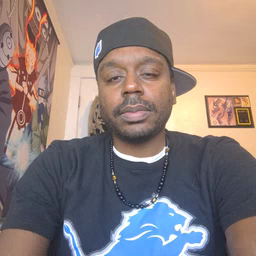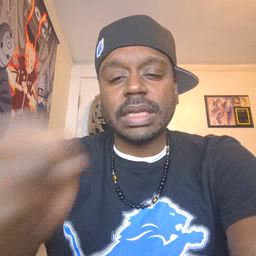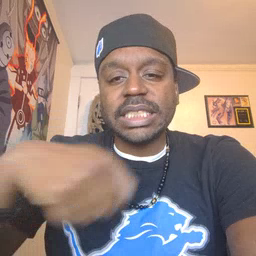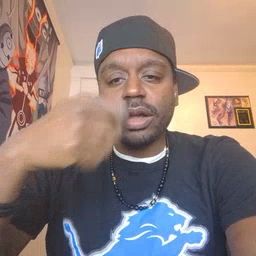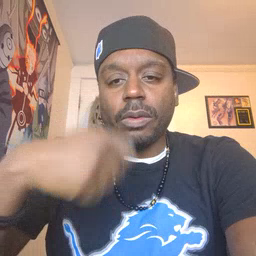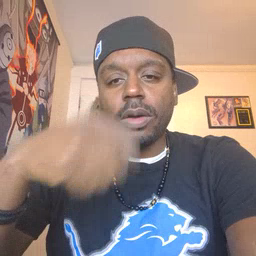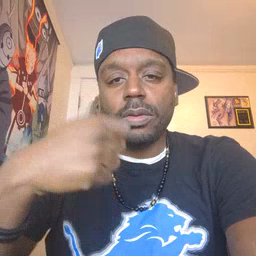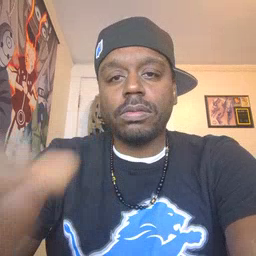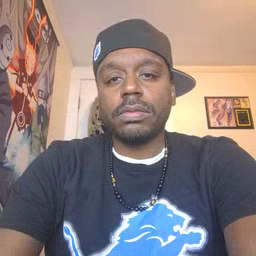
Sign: cereal